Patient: sex M, age 57
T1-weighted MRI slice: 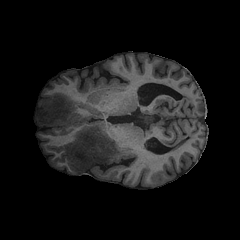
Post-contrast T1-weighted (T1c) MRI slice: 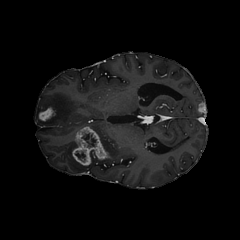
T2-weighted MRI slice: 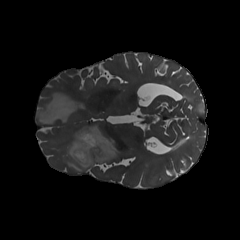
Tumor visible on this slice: yes
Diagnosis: Glioblastoma, IDH-wildtype
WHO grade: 4